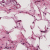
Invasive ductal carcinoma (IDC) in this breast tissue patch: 0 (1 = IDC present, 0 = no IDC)